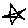
Label: star